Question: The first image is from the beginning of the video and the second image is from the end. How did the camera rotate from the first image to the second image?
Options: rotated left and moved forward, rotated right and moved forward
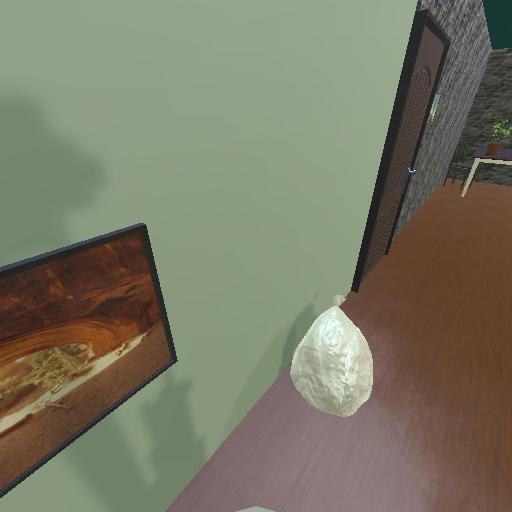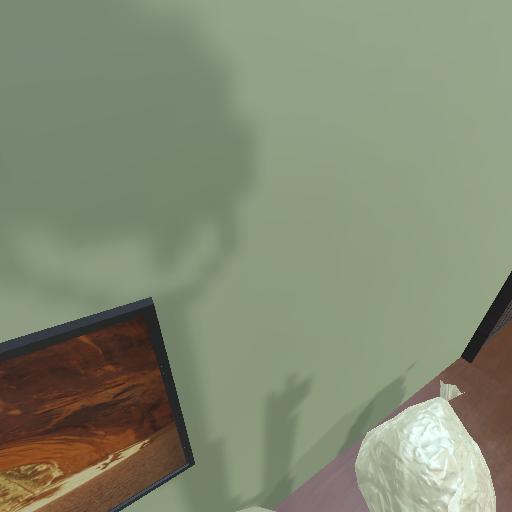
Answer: rotated left and moved forward